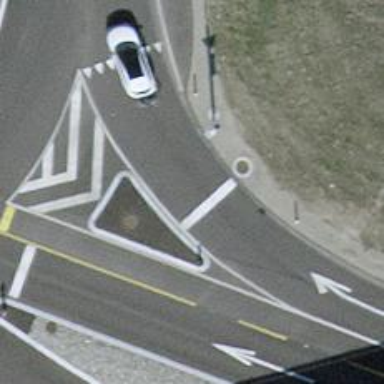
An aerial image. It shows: Road with traffic signals.